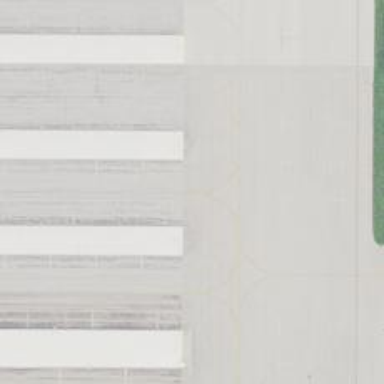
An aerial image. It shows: View of taxiway at the airport.